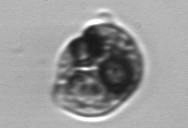
Label: Proterythropsis